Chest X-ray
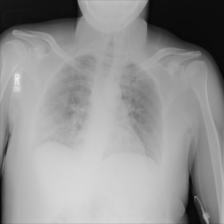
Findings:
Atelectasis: negative
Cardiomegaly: negative
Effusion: negative
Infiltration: negative
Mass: negative
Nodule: negative
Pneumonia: negative
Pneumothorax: negative
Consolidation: negative
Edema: negative
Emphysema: negative
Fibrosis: negative
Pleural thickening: negative
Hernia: negative